Interaction volume radius: 5 \u00c5
Interaction volume height: 20 \u00c5
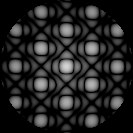
Disorder parameter: 0.007045